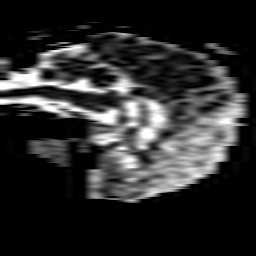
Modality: ADC
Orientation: sagittal
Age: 65
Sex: female
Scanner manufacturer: philips
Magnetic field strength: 1.5 T
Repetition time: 4.824 s
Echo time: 0.07764 s